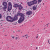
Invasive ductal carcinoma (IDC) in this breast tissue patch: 0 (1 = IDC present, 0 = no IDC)